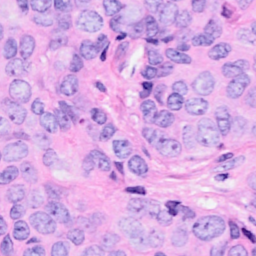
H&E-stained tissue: Breast